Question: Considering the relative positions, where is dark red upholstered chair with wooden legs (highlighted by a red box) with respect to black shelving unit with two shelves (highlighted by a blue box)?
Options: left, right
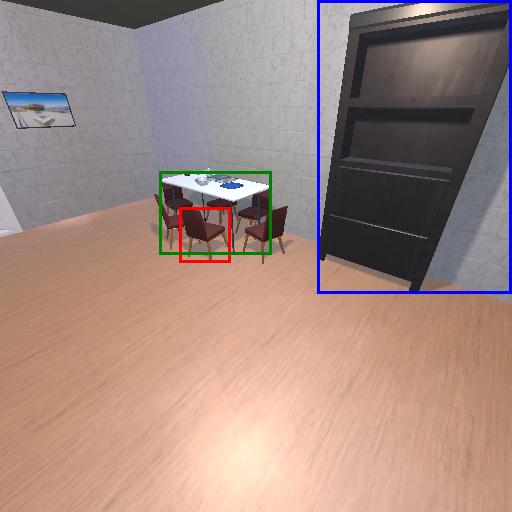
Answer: left